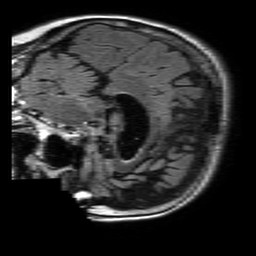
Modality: FLAIR
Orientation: sagittal
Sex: female
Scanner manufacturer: philips
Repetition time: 11 s
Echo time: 0.125 s